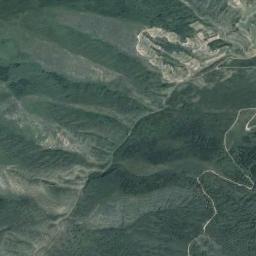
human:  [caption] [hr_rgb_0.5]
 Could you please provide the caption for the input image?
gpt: The mountain is full of green plants with lines of bare land .

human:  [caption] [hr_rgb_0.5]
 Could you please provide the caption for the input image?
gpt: A path passes through the mountains .

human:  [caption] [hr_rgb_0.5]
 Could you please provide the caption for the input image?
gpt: The mountain is uneven and rough .

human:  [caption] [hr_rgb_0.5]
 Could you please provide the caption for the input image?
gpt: The folded mountain is covered with dense vegetation and a road goes through the mountain .

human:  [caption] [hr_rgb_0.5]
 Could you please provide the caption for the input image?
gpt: There are some ridges and a river on the green mountain .